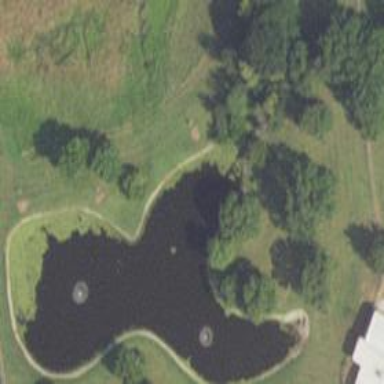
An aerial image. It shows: Pond surrounded by natural water.